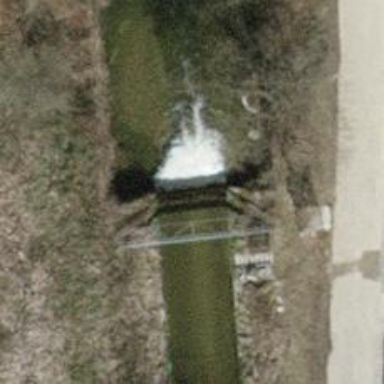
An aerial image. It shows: Weir in waterway.